Question: I have a webpage with 8 thumbnail images on it:

Each thumbnail as shown is a different kitchen. I want to be able to click on each thumbnail and enter a gallery of 4 closeups of that kitchen. I could obviously create 8 different web pages with their individual galleries on it, but in this modern era of web programming im sure there is a more efficient way of just creating one page whos content is dependent on which thumbnail was clicked?
My issue is im new to JavaScript and so cant think of how to implement this, and I know that variables cant be passed from one html page to another as its just a markup language! Maybe the whole thing could be programmed in this one webpage with a 'pop-up' window (not one of those annoying pop up windows but more one of those cool looking transparent 'overlay' pop-ups!) as this would easily be able to know which image was clicked. Any ideas out there??
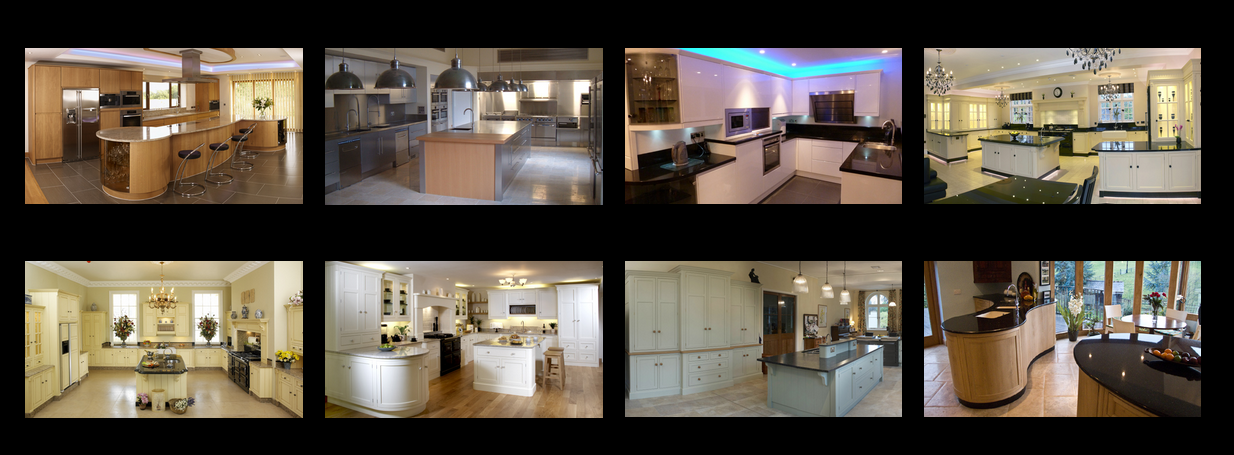
Answer: There are a number of "Lightbox" type javascript/jquery applications you can try or any number of photo galleries.
Here are a few that I've used in the past:
<URL>
<URL>
<URL>